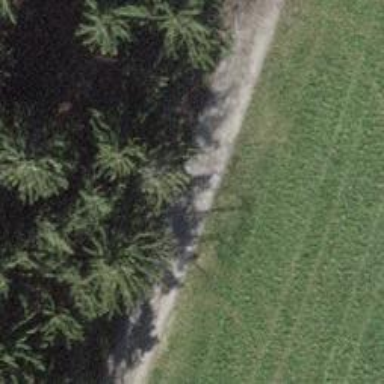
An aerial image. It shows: Gravel track with grade2 tracktype.